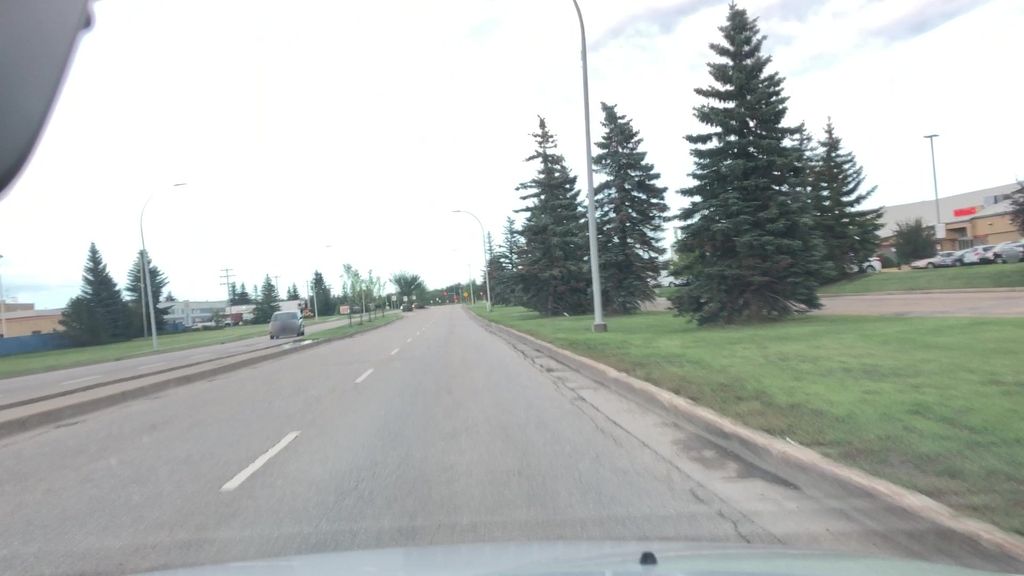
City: edmonton